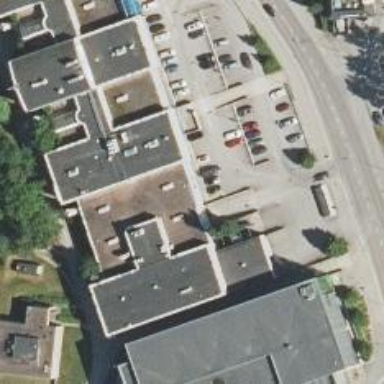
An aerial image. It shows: Health post.